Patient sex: F
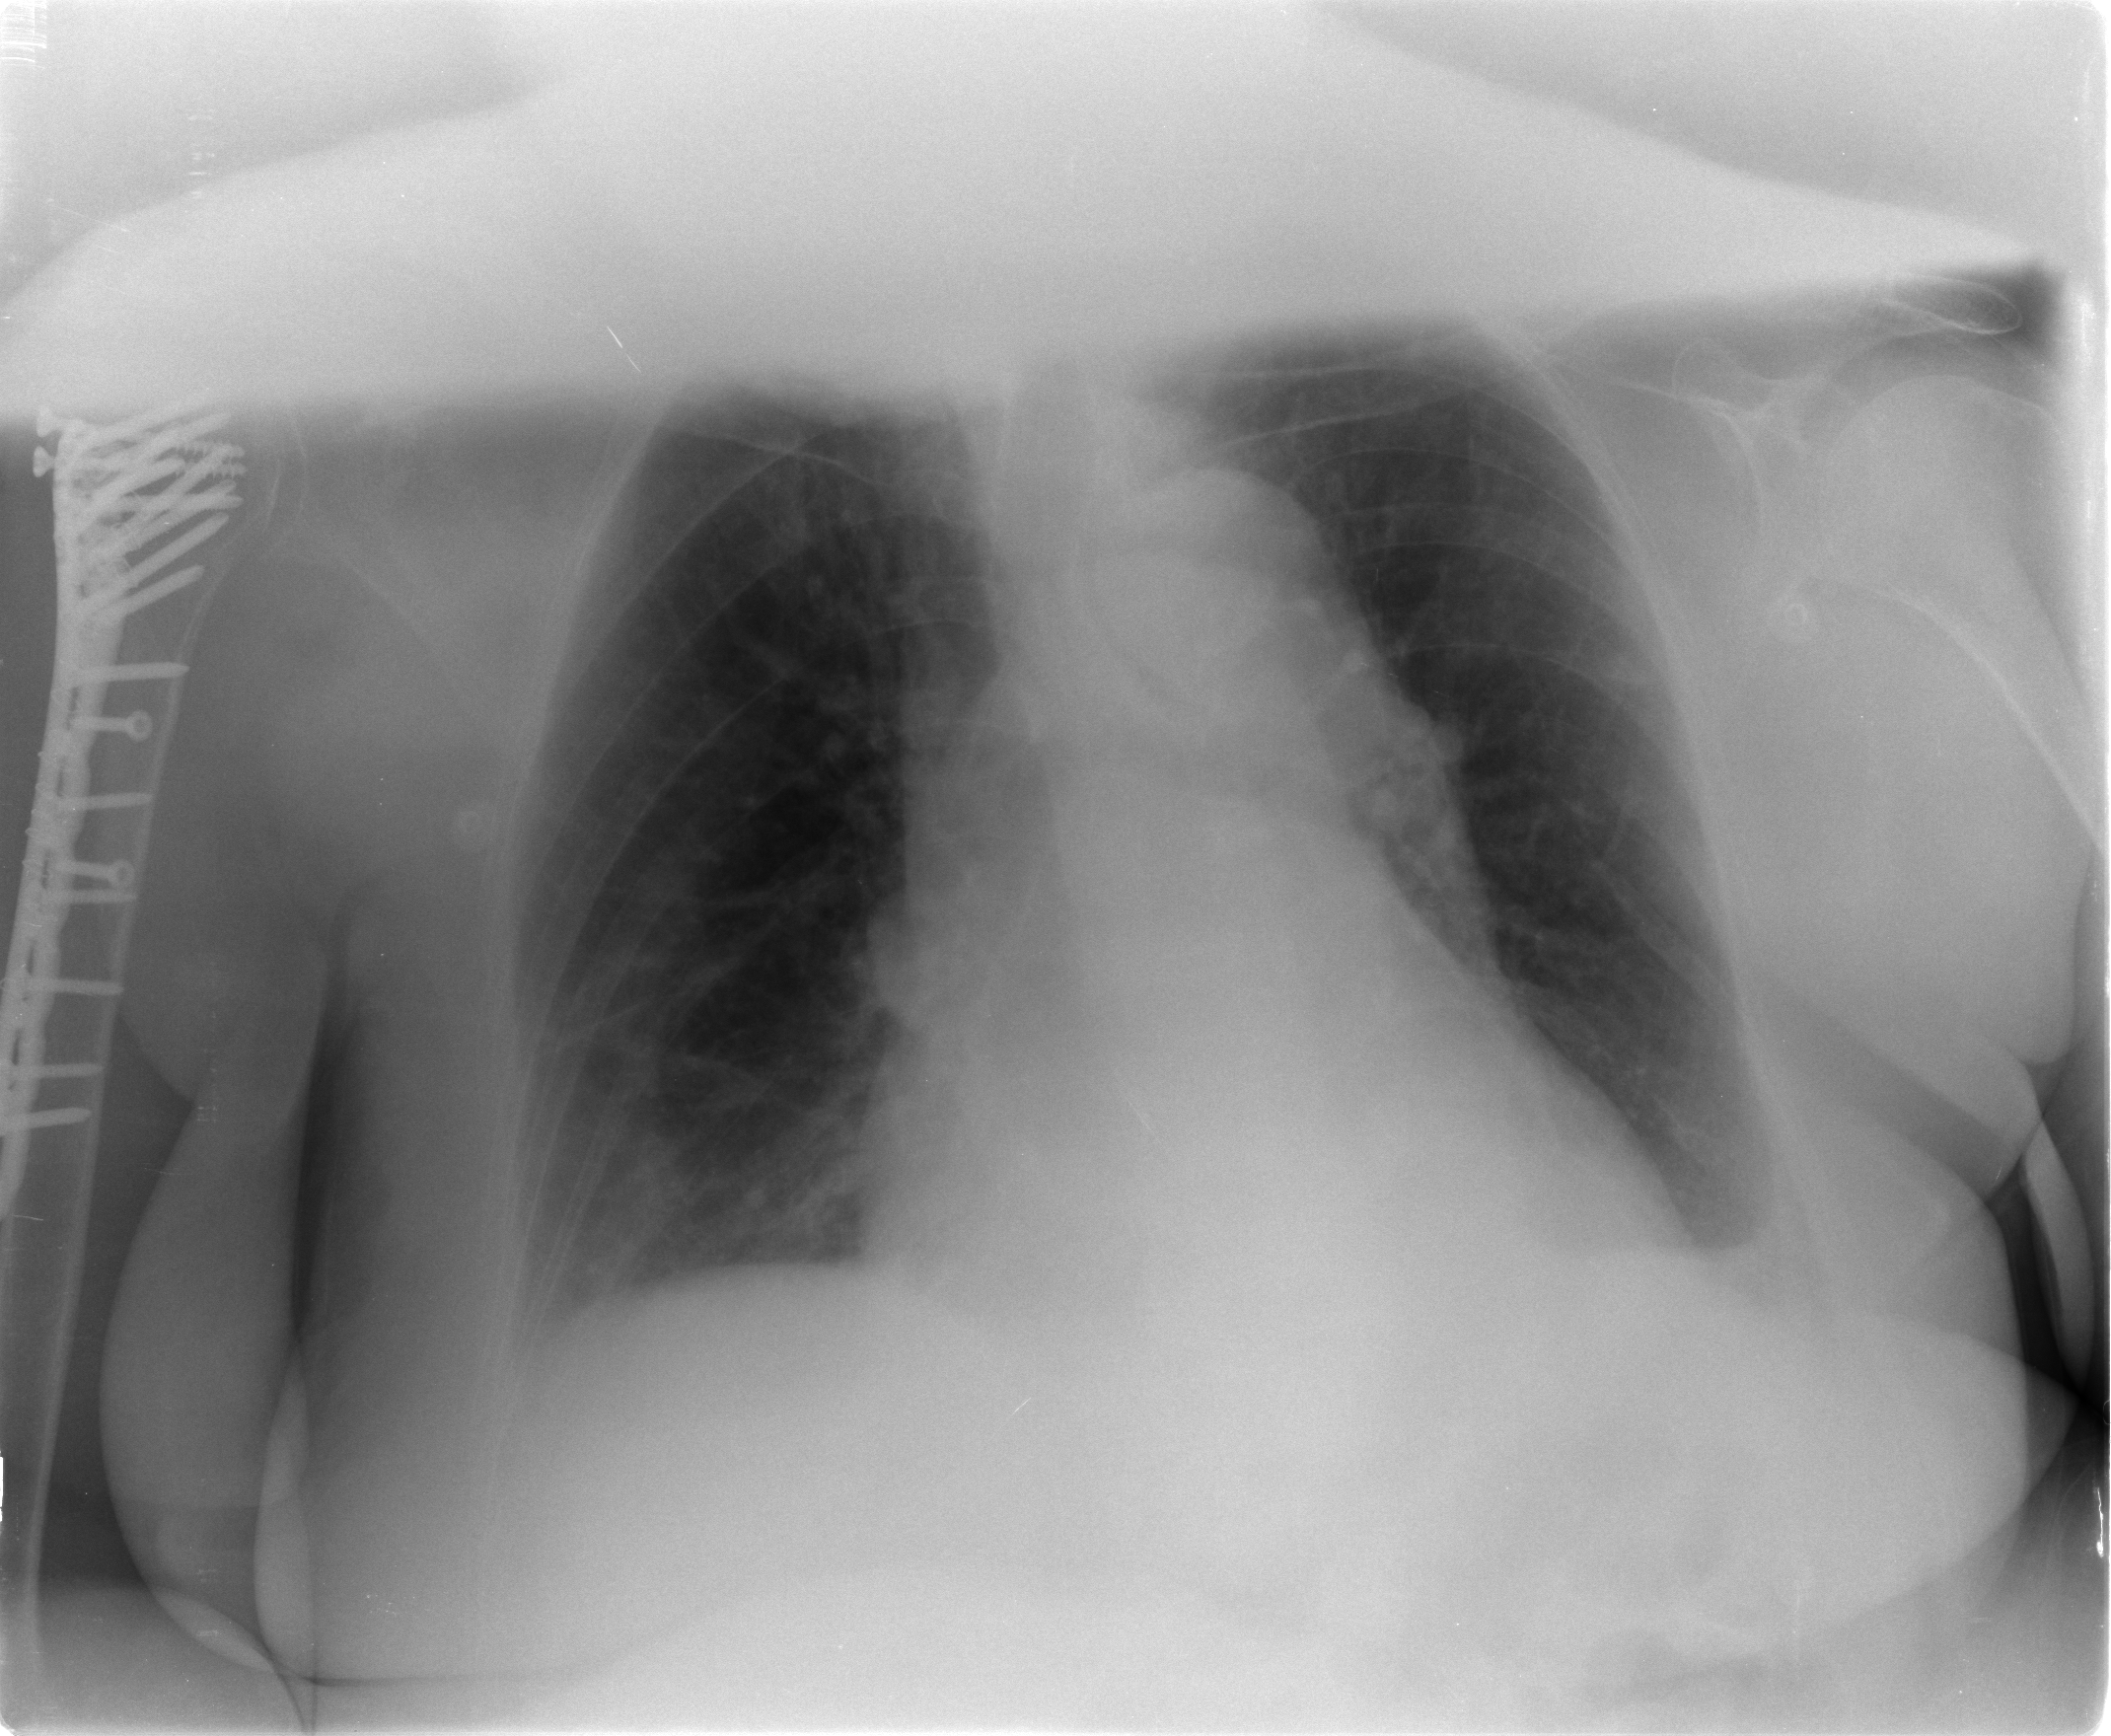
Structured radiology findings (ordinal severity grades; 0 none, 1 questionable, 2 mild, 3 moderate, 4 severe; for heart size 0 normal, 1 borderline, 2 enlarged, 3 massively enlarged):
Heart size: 2
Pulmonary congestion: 0
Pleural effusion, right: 2
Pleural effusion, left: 2
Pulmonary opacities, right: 0
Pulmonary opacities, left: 0
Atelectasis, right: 2
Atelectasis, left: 2